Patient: sex F, age 22
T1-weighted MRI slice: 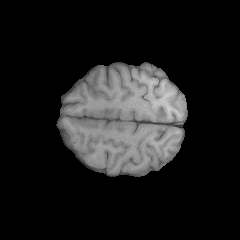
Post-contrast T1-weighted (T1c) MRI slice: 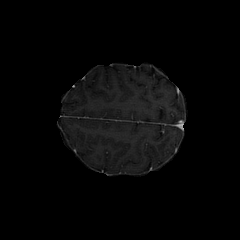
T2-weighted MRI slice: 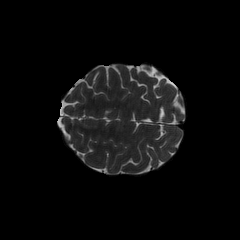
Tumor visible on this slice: no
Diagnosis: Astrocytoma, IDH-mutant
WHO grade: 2